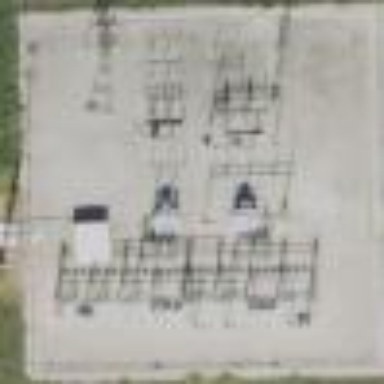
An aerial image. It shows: Power substation.